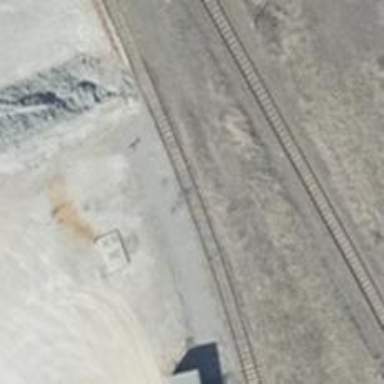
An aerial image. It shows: Railway yard.